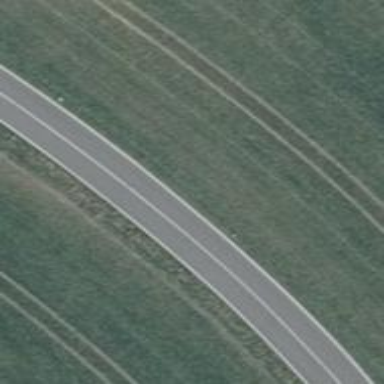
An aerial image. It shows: Tertiary road with asphalt surface.